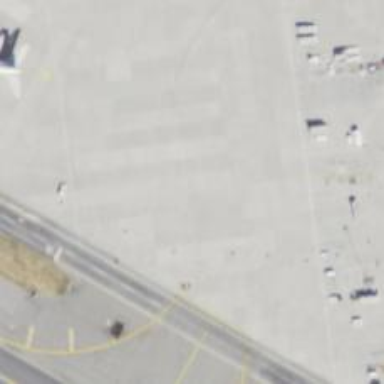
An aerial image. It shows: Image of taxiway at airport.